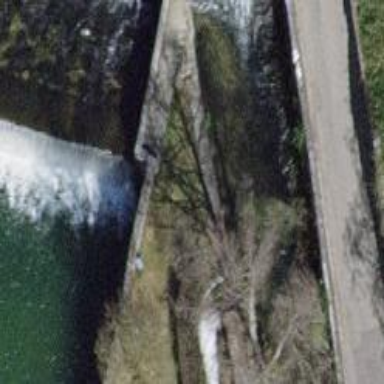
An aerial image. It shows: Weir in waterway.